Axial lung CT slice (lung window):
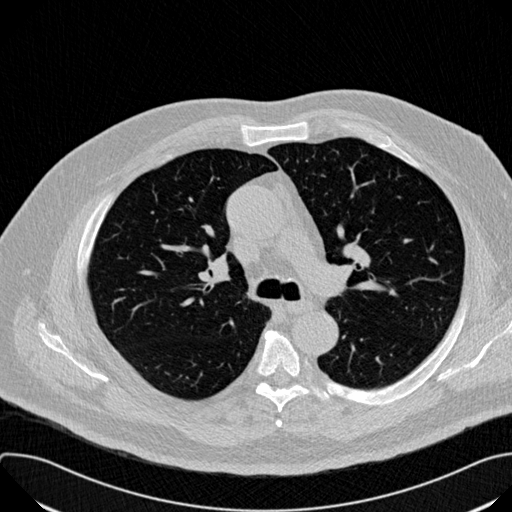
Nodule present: no